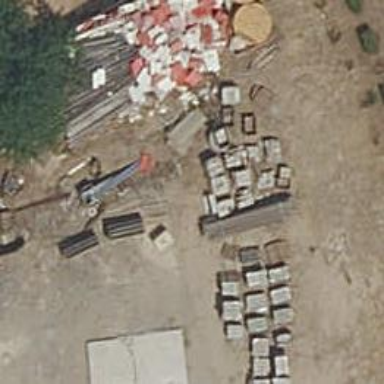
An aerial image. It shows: Yard for service or maintenance purposes.